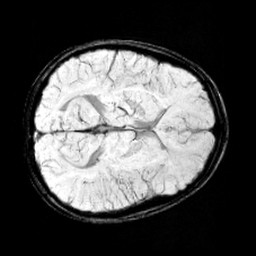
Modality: minIP
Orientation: axial
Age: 9
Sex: male
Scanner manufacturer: siemens
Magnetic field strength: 3 T
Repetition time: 0.027 s
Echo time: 0.02 s